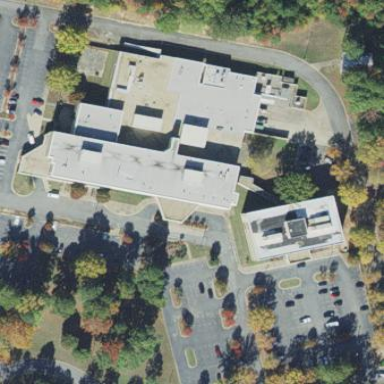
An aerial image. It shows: Healthcare facility identified as hospital.